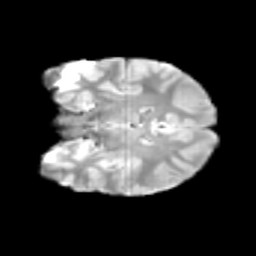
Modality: T2w
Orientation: coronal
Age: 11
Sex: male
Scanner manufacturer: siemens
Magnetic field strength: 3 T
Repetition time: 3.8 s
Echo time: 0.07 s